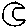
Label: moon